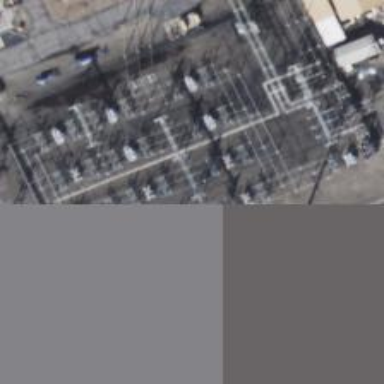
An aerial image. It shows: Switch for power supply.